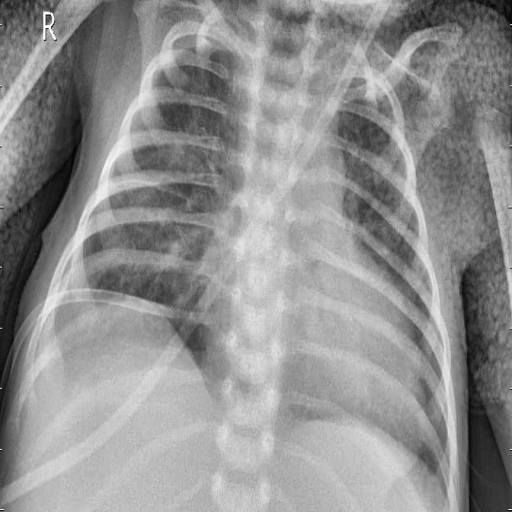
Finding: PNEUMONIA